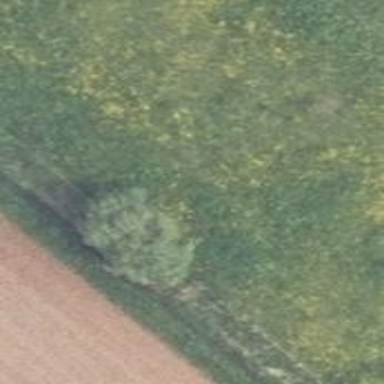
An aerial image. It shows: Deciduous broadleaved tree.